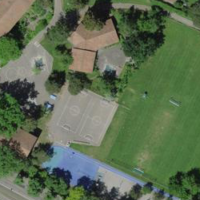
EUNIS habitat code: 53
Species observed at this site:
Prunus padus